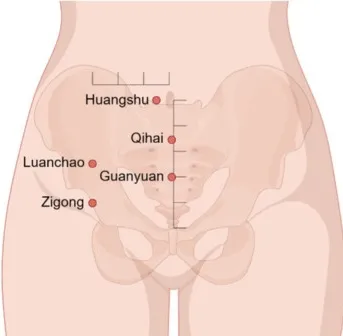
Location of acupoints on the human body. By Figdraw. (B) Dorsal acupoints.
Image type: radiology (ct)